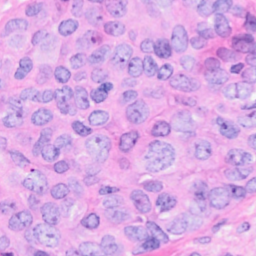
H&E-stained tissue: Breast